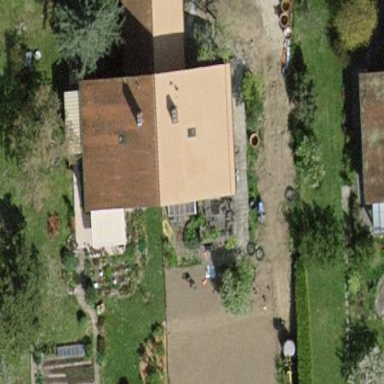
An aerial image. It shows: Garden surrounded by fence.